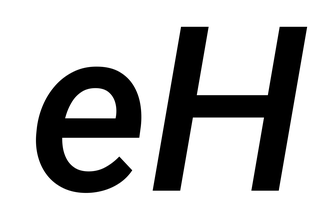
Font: Roboto-Italic_Medium_Italic